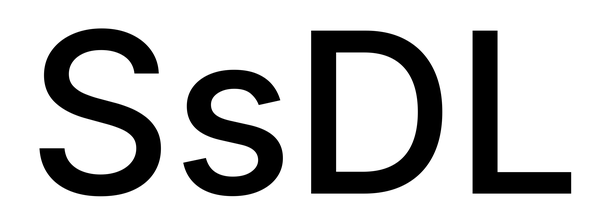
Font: Inter_Medium